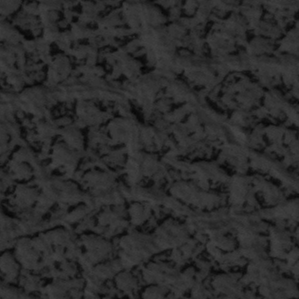
Label: frost